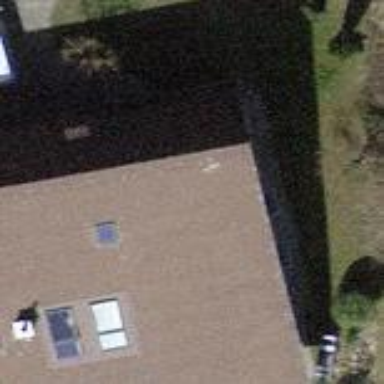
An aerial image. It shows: Detached building.